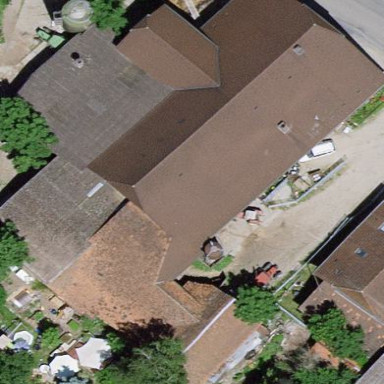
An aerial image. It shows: Farm building.